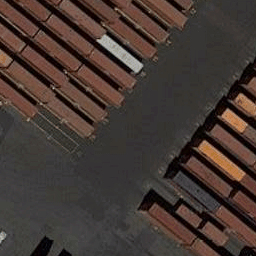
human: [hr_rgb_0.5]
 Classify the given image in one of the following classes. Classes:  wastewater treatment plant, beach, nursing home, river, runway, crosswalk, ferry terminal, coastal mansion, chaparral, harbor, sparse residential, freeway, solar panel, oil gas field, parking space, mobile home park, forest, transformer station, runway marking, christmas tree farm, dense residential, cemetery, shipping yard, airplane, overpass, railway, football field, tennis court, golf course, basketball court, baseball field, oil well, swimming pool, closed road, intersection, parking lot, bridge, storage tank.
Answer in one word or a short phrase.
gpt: shipping yard